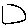
Label: square